Interaction volume radius: 5 \u00c5
Interaction volume height: 15 \u00c5
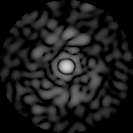
Disorder parameter: 0.8754